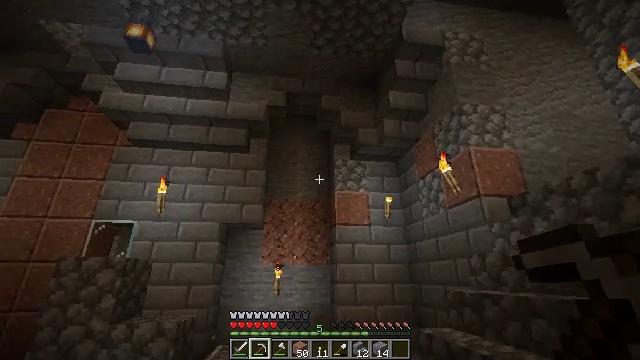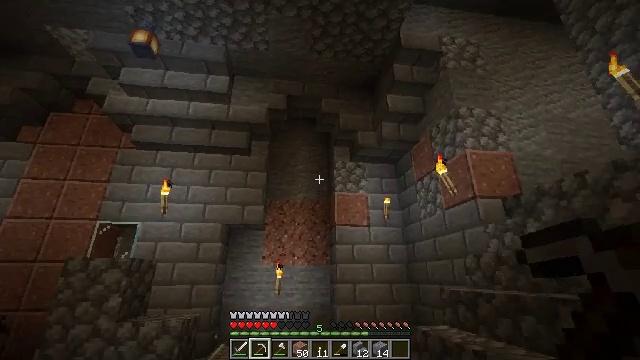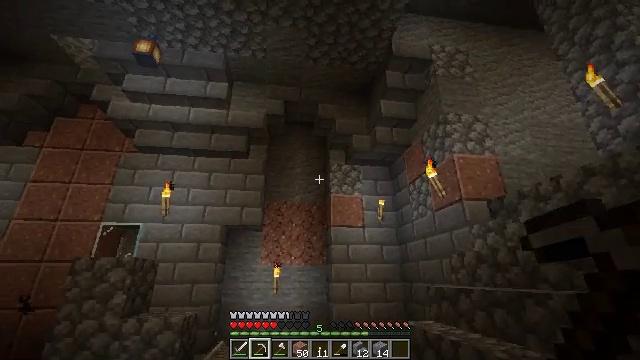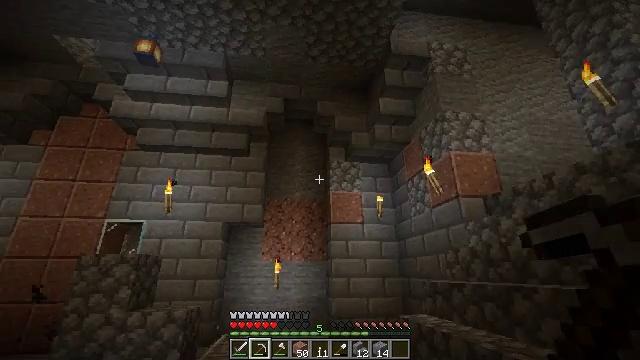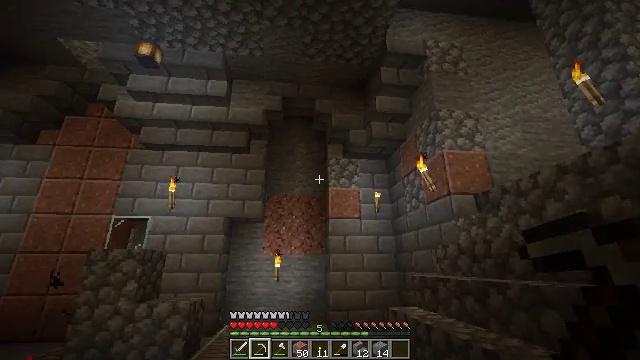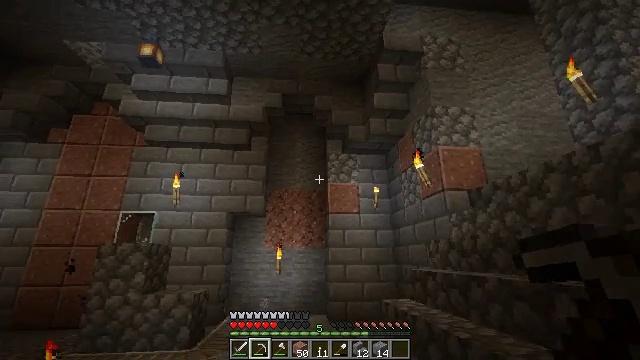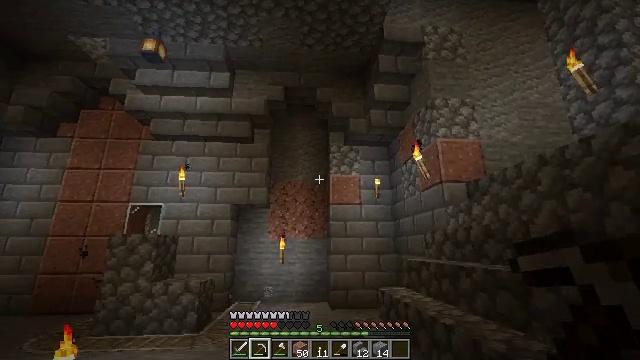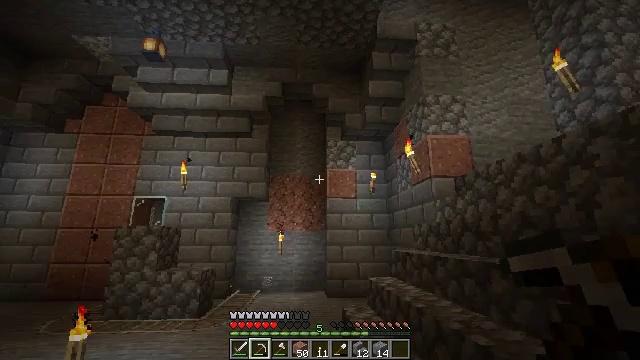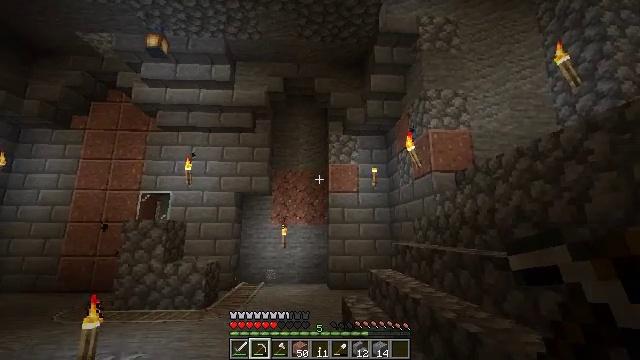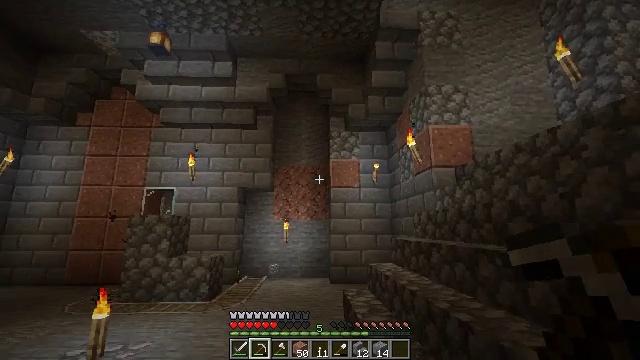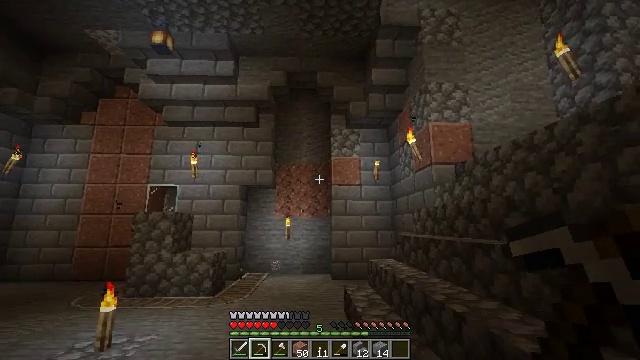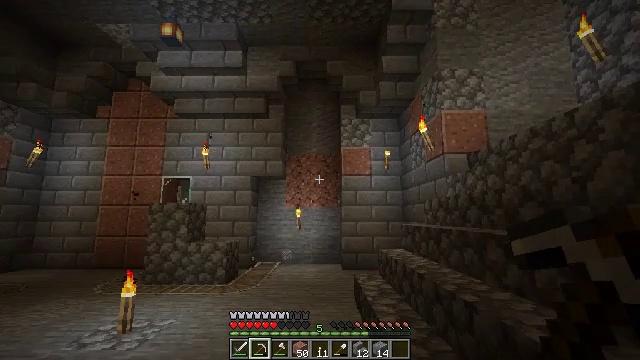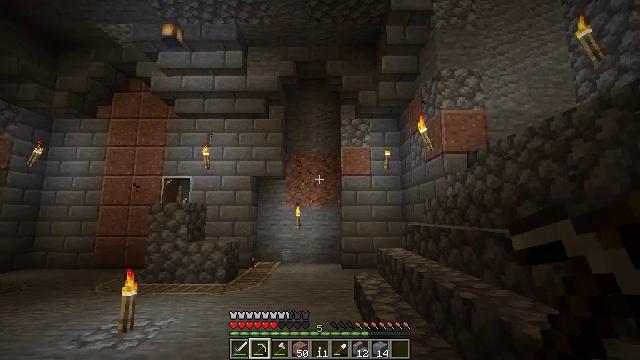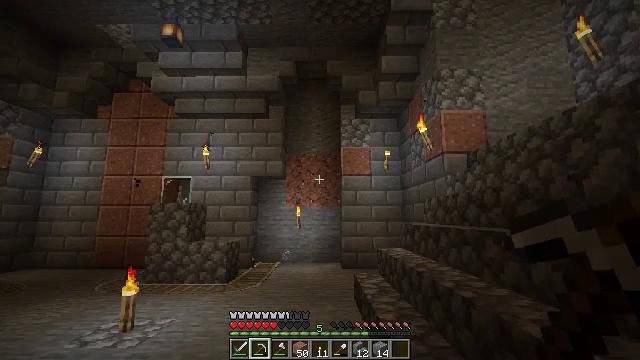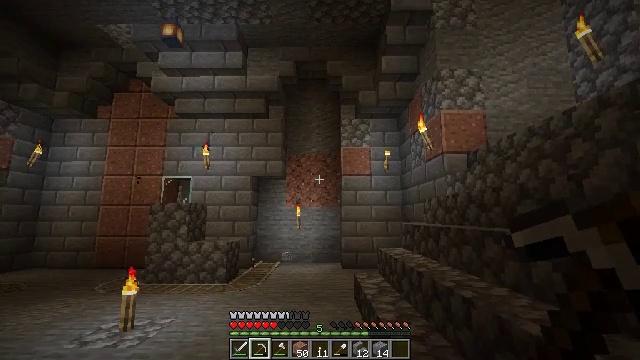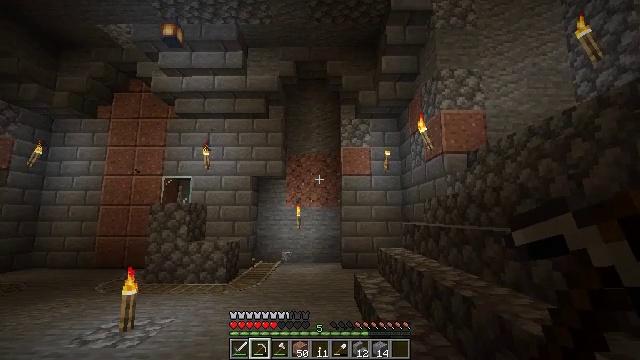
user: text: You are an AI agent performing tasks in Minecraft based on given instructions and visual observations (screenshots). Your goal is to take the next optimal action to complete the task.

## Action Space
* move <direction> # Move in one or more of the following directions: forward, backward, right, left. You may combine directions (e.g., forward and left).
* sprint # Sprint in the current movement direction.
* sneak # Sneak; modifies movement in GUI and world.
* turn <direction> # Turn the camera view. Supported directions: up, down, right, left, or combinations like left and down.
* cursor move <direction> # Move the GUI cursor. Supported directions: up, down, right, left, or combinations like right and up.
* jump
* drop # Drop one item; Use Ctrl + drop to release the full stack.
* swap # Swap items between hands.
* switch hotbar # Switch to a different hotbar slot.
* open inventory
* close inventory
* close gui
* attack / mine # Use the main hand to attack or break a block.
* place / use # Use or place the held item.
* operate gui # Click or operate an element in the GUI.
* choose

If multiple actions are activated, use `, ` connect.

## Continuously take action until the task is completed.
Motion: motion action
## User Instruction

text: Collect polished granite for building.
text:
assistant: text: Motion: move back and move right
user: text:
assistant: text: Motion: move back and move right
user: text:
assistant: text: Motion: move back and move right
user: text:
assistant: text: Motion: move back and move right, turn down
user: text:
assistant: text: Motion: move back and move right, turn left and down
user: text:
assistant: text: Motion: move back and move right, turn left and down
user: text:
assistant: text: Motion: move back, turn down
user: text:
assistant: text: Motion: turn down
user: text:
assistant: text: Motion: turn down
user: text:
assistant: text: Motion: no_op
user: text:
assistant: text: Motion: turn left and down
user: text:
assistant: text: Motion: no_op
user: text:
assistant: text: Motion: no_op
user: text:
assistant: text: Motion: no_op
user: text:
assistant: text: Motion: no_op
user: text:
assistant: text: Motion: no_op
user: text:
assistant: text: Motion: no_op
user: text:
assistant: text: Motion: no_op
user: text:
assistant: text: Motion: no_op
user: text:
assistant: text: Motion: no_op
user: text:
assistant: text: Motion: no_op
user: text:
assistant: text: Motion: no_op
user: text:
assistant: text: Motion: no_op
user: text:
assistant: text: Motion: no_op
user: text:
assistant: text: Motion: no_op
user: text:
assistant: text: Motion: no_op
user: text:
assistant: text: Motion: no_op
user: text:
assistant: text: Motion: no_op
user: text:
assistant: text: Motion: no_op
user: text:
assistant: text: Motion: no_op